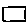
Label: square